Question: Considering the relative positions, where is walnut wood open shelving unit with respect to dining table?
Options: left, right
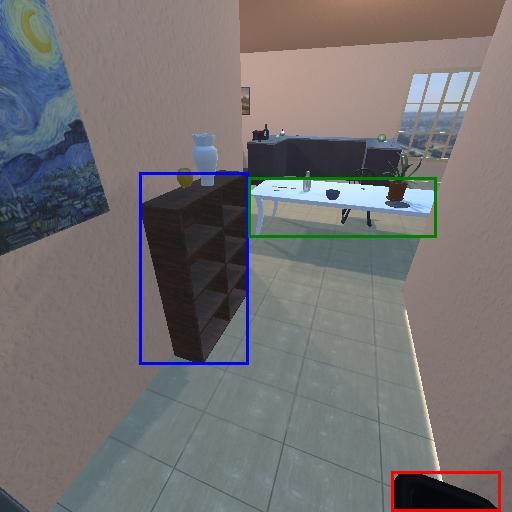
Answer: left